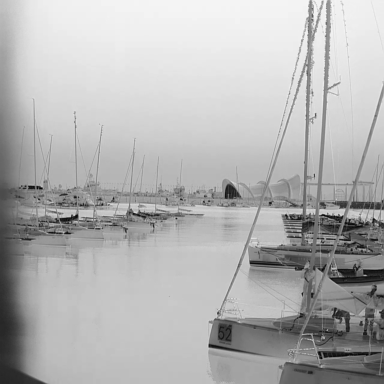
There are 11 sailboats in the infrared image.